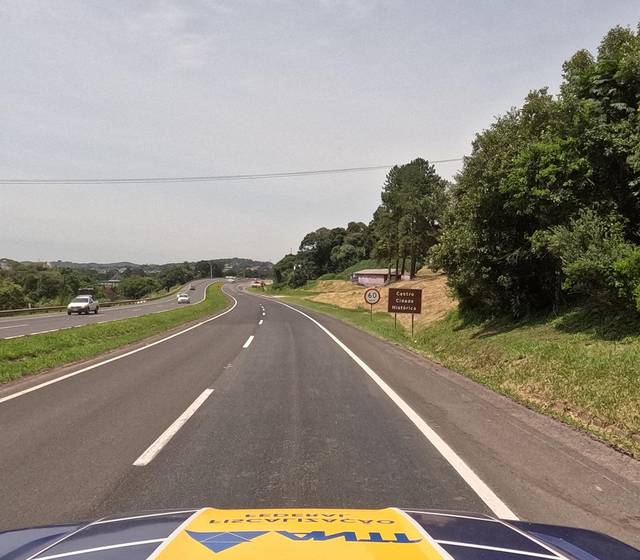
Region: Brazil
Coordinates: -24.766, -50.011